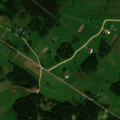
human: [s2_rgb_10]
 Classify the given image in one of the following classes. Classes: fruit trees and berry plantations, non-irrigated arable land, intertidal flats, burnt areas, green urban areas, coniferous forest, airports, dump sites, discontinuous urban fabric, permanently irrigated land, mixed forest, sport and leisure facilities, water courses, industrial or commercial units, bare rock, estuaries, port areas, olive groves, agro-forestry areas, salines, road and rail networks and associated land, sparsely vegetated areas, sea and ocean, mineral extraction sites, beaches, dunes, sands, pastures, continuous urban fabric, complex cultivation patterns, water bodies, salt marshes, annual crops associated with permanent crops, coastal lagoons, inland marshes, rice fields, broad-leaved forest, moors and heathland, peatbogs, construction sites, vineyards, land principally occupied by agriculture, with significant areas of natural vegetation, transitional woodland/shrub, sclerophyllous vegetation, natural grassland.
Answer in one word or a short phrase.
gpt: non-irrigated arable land, pastures, complex cultivation patterns, land principally occupied by agriculture, with significant areas of natural vegetation, broad-leaved forest